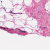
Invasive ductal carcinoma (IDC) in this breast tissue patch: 0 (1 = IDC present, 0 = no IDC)